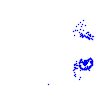
Particle: electron